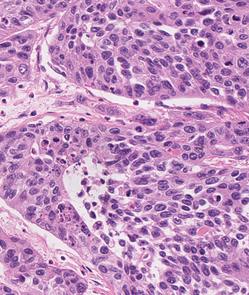
Tumor epithelial tissue: yes
Tumor-associated stroma tissue: yes
Normal tissue: no